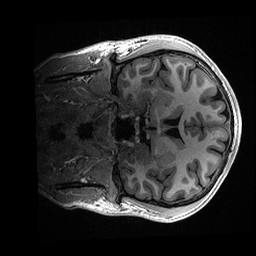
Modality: T1w
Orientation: coronal
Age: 18
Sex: male
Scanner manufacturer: ge
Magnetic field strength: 3 T
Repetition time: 0.006952 s
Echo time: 0.00292 s